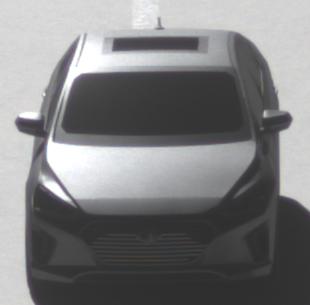
Make: Hyundai
Model: IONIQ Hybrid
Detailed model: IONIQ (AE) Hybrid
Model produced from: 2016/10
Model produced until: 2018/08
Doors: 5
Color: gray
Road condition: dry road
Daytime: morning or afternoon
Contrast: high contrast